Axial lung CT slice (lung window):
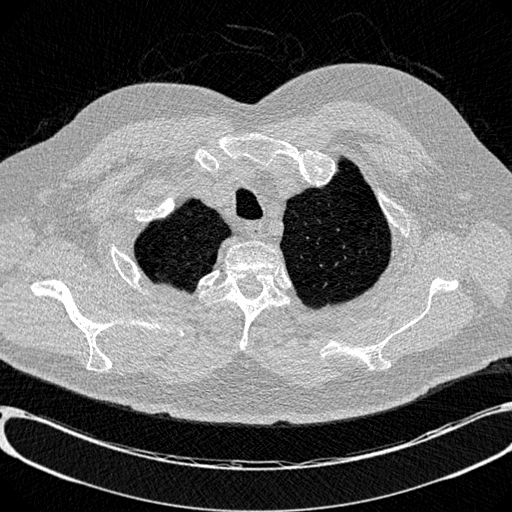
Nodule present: no